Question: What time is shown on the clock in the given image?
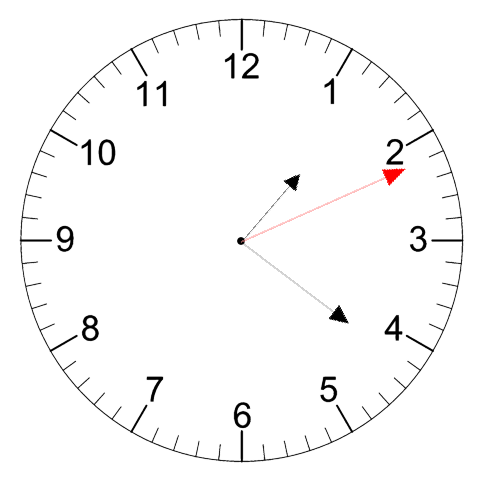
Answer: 01:21:11